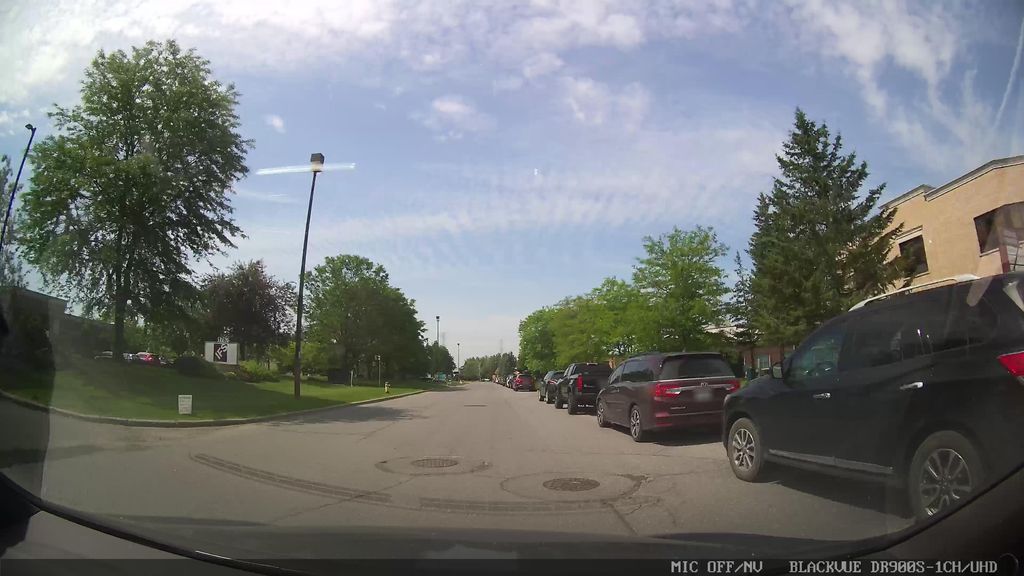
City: ottawa-gatineau